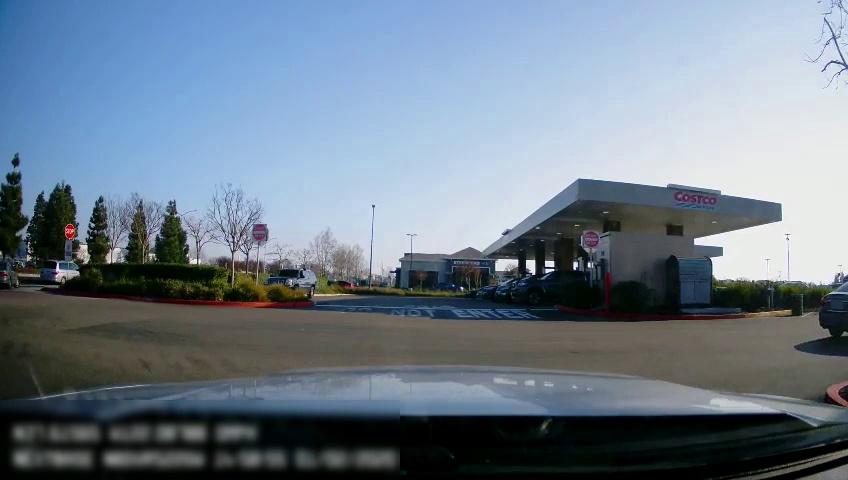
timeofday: Day
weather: Sunny
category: Drivable Space
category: Vehicles | Truck
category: Vehicles | SUV
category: Vehicles | Car
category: Vehicles | SUV
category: Vehicles | SUV
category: Vehicles | Car
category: Vehicles | SUV
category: Traffic | Signs
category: Traffic | Signs
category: Traffic | Signs